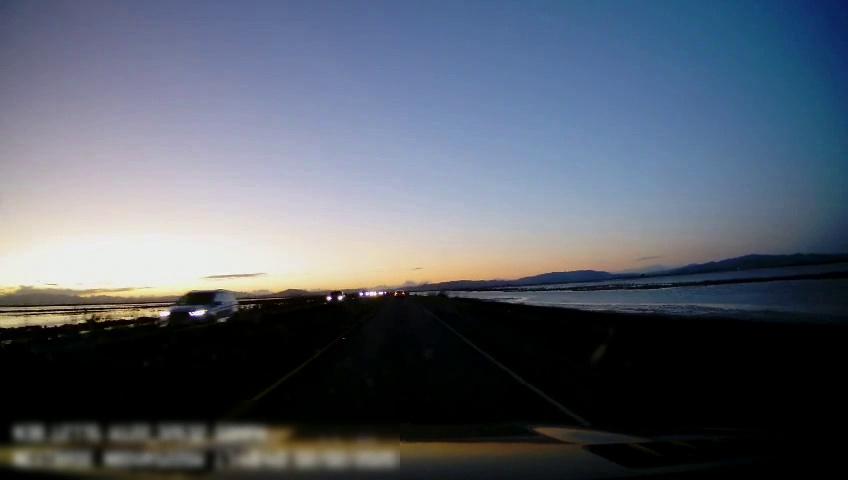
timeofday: Dusk/Dawn/Twilight
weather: Sunny
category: Drivable Space
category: Vehicles | SUV
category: Vehicles | SUV
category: Vehicles | Car
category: Lanes | Current Lane
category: Lanes | Current Lane